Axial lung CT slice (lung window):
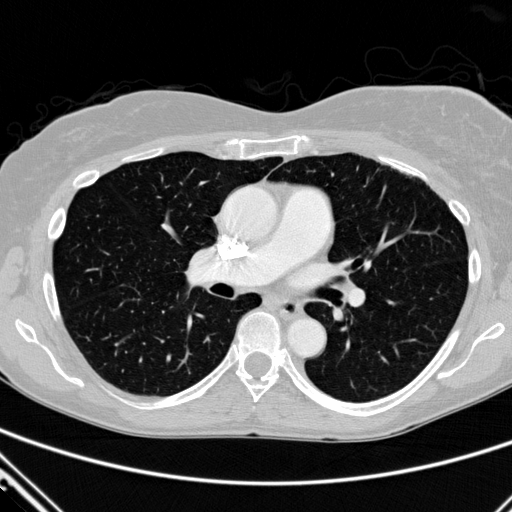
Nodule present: no